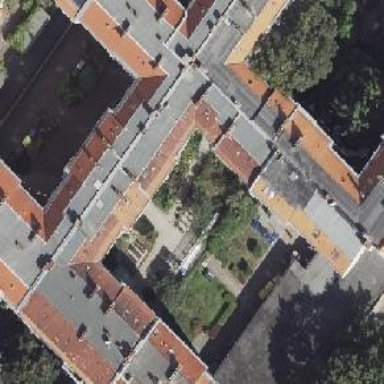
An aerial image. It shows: Building with apartments featuring unique double saltbox roof shape.